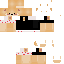
A male human skin with medium skin, wearing brown long hair dressed in a blue tshirt and black shorts, featuring a closed mouth.